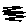
Label: zigzag